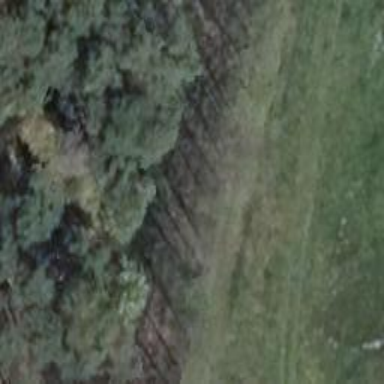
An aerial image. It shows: Row of deciduous broadleaved trees.